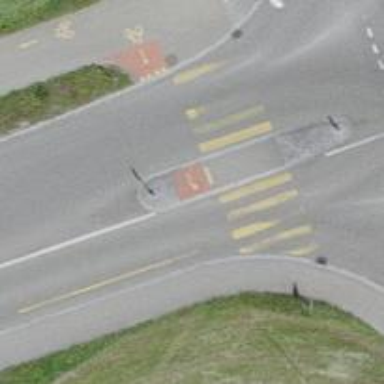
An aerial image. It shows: Zebra crossing with pedestrian island.